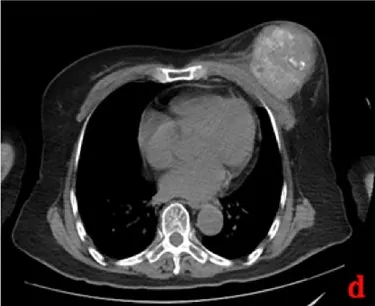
CT. Of the patient before and after 8 months. Eight months later, the lesion was much larger with unclear boundaries, and there were much more calcifications.
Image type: radiology (ct)